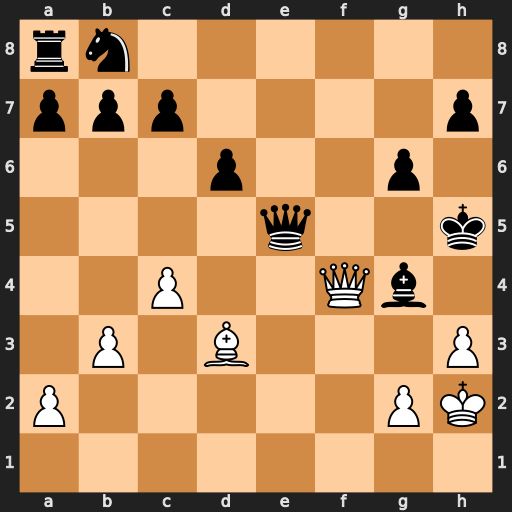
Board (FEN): rn6/ppp4p/3p2p1/4q2k/2P2Qb1/1P1B3P/P5PK/8
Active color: w
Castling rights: -
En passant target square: -
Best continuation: hxg4+ Kh4 g3#